Question: I am trying to do like this:

This is my html code:
'''
<p>' + $(this).text() + '<p>Rate<div id="betygbox"></div></p></p>
'''
I cant be able to make them show on one line
I have tried to put them all in one div tag with 'display: inline;' But it aint working.
Is there easy solutions to get it all in one line?
Thanks in advance!
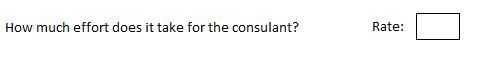
Answer: '<p>' tags shouldn't be nested, so that's part of the problem. Try this instead:
'''
'<p>' + $(this).text() + '<span>Rate<span id="betygbox"></span></span></p>
'''